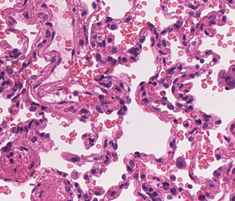
Tumor epithelial tissue: no
Tumor-associated stroma tissue: no
Normal tissue: yes